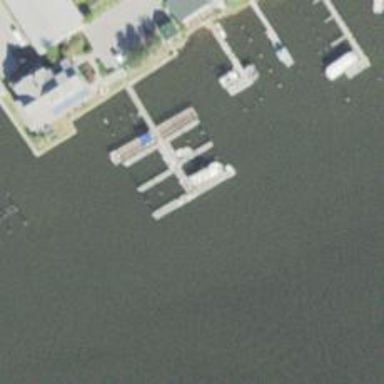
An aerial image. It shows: Man-made pier.